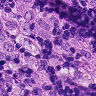
Metastatic tissue present: yes